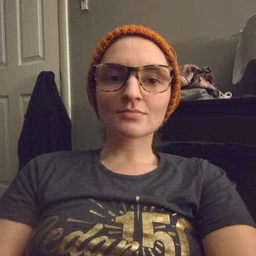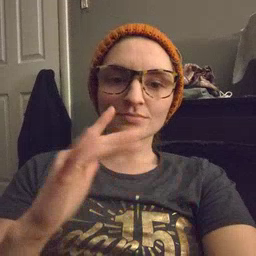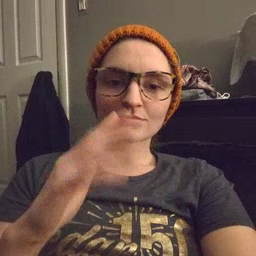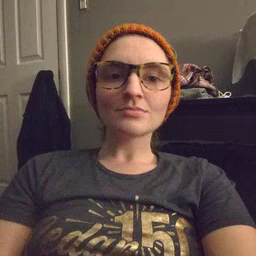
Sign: finger